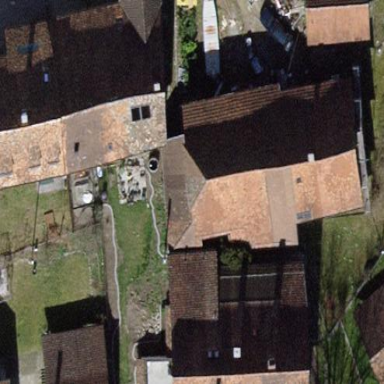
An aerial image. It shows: Gabled roof house.